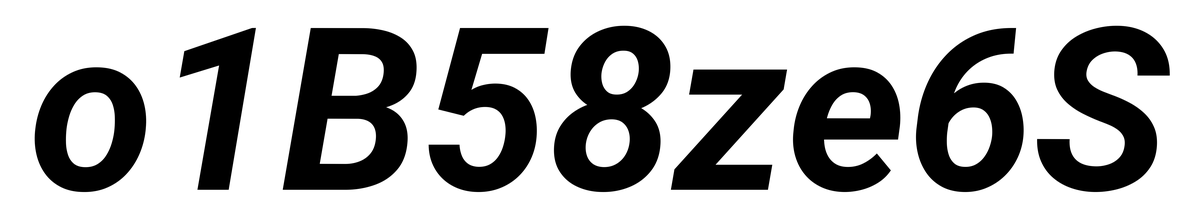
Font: Roboto-Italic_Bold_Italic